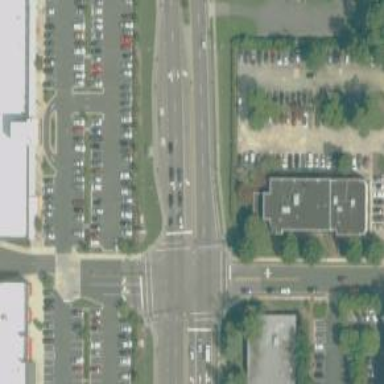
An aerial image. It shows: Controlled road crossing.